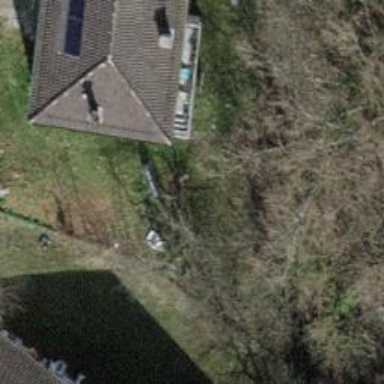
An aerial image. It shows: Garden surrounded by fence.